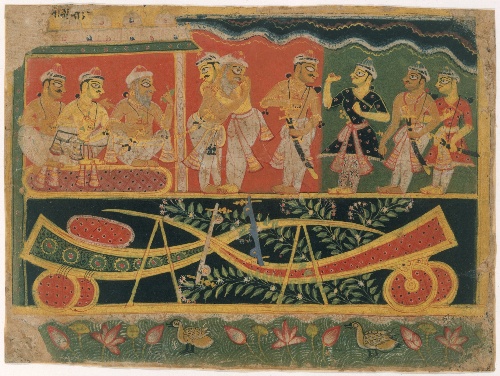
Artist: Master of the Dispersed Bhagavata Purana
Date: ca. 1520–30
Object type: Folio
Classification: Paintings
Medium: Ink and opaque watercolor on paper
Culture: India (Delhi-Agra area)
Period: Early Rajput-Chaurapanchasika style
Dimensions: Sheet: 7 in. × 9 3/8 in. (17.8 × 23.8 cm)
Department: Asian Art
Credit line: Purchase, Anonymous Gift, 1982
Accession year: 1982
Repository: Metropolitan Museum of Art, New York, NY
Tags: Wagons|Ducks|Men